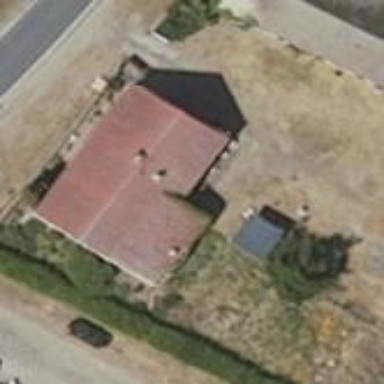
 where the roof is oriented along the structure."